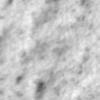
Label: no_change